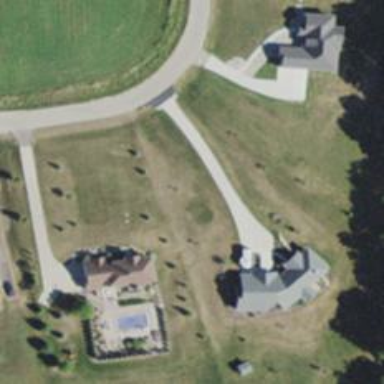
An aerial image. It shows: Driveway.